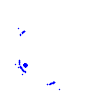
Particle: pion